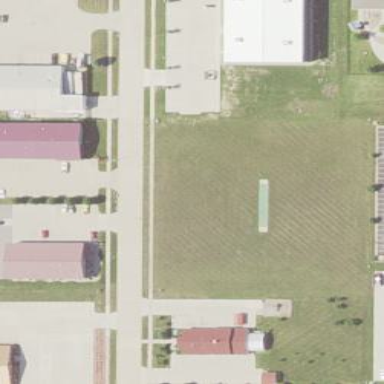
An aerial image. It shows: Cricket pitch in leisure land area.